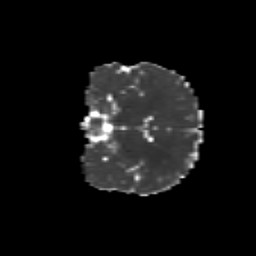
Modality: MD
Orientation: coronal
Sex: female
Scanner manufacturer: siemens
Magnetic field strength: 3 T
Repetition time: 5 s
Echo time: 0.071 s